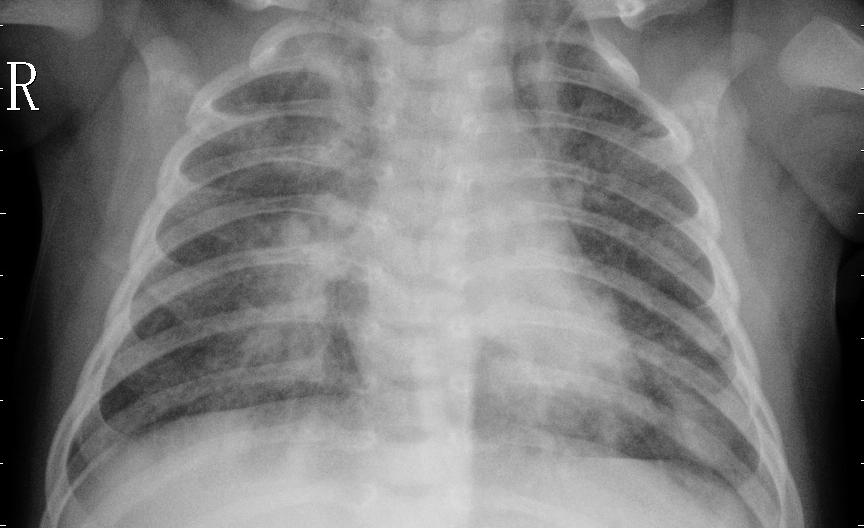
Diagnosis: PNEUMONIA